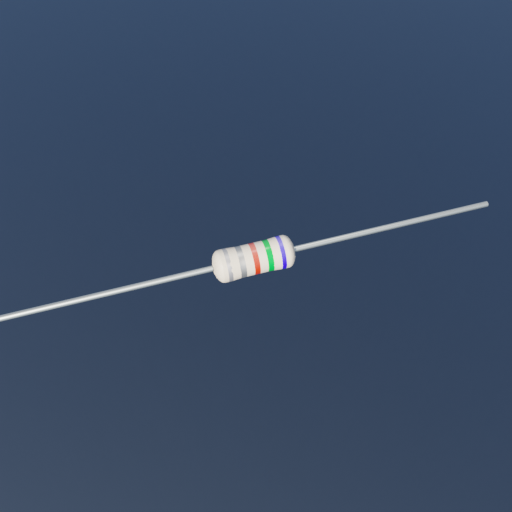
Resistor colour bands (in order): silver, silver, red, green, blue